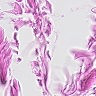
Metastatic tissue present: no